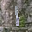
Label: 1